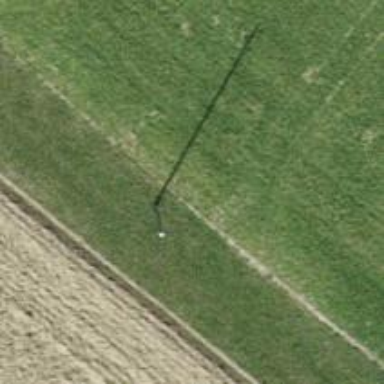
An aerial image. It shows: Power pole.